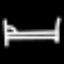
Label: bed